Field crop: tomato
Growth stage: 1
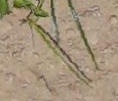
Species: cyperus